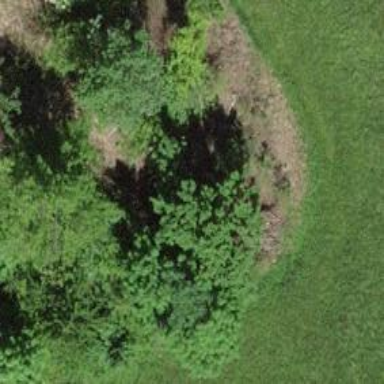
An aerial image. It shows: Path covered with grass.